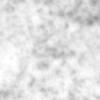
Label: no_change